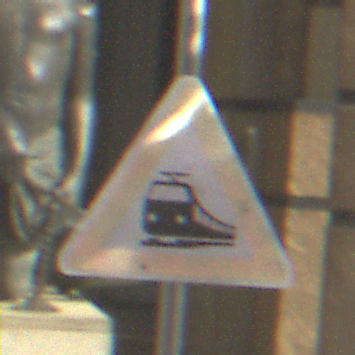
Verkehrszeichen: Bahnuebergang
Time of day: MorningAfternoon
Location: Outdoor (Urban)
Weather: PartlyCloudy
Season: NotSpecified
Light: Natural